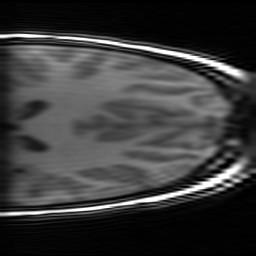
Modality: inplaneT1
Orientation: coronal